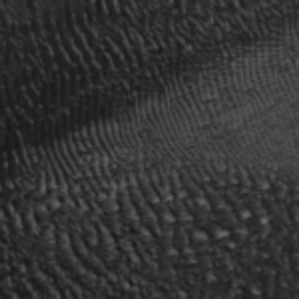
Label: frost